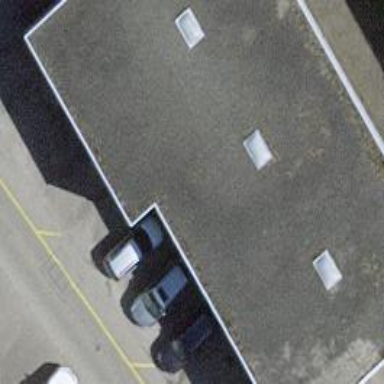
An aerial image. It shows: Industrial building.